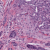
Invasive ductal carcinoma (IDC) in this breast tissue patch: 1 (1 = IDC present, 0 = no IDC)